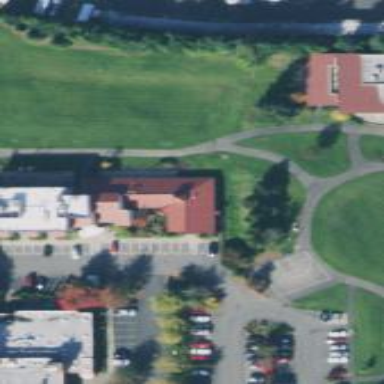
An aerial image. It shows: School.